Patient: sex M, age 36
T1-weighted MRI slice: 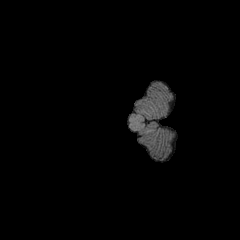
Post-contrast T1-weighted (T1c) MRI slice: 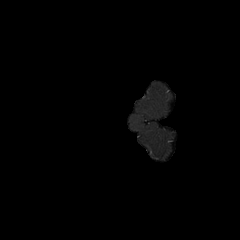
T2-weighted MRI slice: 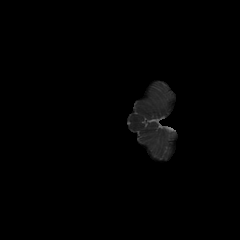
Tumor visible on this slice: no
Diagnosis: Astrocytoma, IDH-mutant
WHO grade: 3